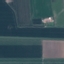
Land use / land cover: River